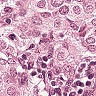
Metastatic tissue present: yes